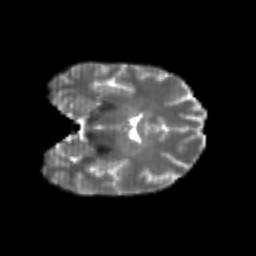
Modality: T2w
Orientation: coronal
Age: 21
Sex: female
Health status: healthy
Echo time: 0.074 s